Question: So when I installed the pod file into my project I forgot to add in FirebaseDatabase and now I want to add it in how do I do that? Will going through the pod init process again mess things up?
Photo Of My Pod File:

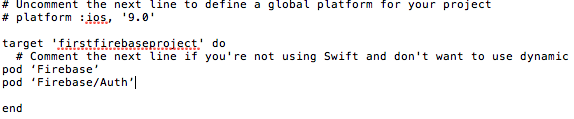
Answer: You Should just add the new pod you want, and run:
'''
pod install
'''
And it would work, and won't mess up you code.
Iy will Update (If necessary) Older Pods, and Install New Ones.
You should not Run pod init, just pod install.